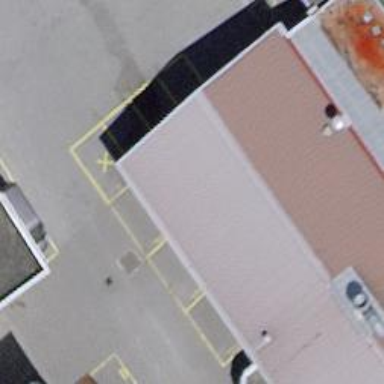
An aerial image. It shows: Car repair shop.